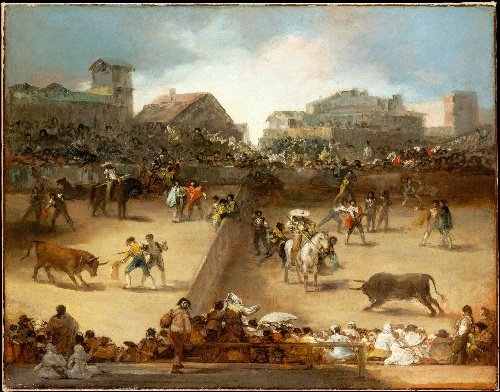
Title: Bullfight in a Divided Ring
Artist: Goya (Francisco de Goya y Lucientes)
Artist bio: Spanish, Fuendetodos 1746–1828 Bordeaux
Object type: Painting
Classification: Paintings
Medium: Oil on canvas
Dimensions: 38 3/4 x 49 3/4 in. (98.4 x 126.4 cm)
Department: European Paintings
Credit line: Catharine Lorillard Wolfe Collection, Wolfe Fund, 1922
Accession year: 1922
Repository: Metropolitan Museum of Art, New York, NY
Tags: Men|Spectators|Sports|Bulls|Horses